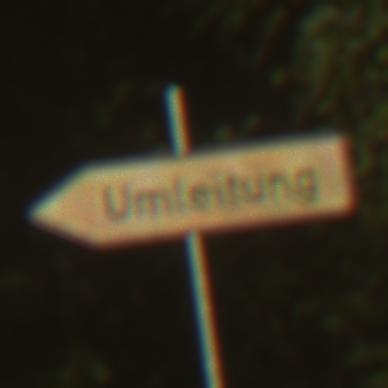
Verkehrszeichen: UmleitungswegweiserLinksweisend
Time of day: SunriseSunset
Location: Outdoor (Nature)
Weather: PartlyCloudy
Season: NotSpecified
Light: Natural